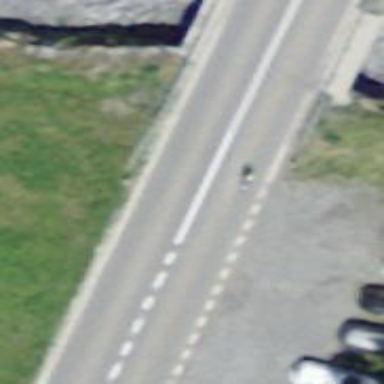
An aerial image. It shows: Secondary road with asphalt surface passing over bridge.